Question: in my app i have selected only the portrait mode in the project setting:

and i use it in this way:
'''
player = [[MPMoviePlayerController alloc] init];
[player setContentURL:videoURL];
[player play];
'''
but when i display a video using 'MPMoviePlayerController' in full screen and i try to rotate it, doens't rotate, and stay in 'portrait', there is a simple way without enable the 'landscape' mode in the project setting, to active the 'landscape' in fullscreen?
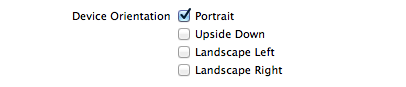
Answer: You have 2 options:
1. Enable landscape mode in the project settings and override supportedInterfaceOrientations for your view controllers.
2. In your app delegate, add the application:supportedInterfaceOrientationsForWindow: method and, when playing a movie, make sure that this returns UIInterfaceOrientationMaskAllButUpsideDown.